Question: CONDITIONS: Where city is 'New York'. If Manager is NULL then display 'CEO'.
I have shared the link of table structure.

I understand that I may be able to achieve this via sub-queries, CTE or a Self Join. But I am new to CTEs/Self Joins so need some help.
Trying something like below: But I am very confused how to do this.
'''
WITH CTE EmployeeManager(
Select Concat(FirstName, ,LastName) as [Employee Name]
FROM Contact C JOIN Employee E ON C.ContactID=E.ContactID
Where E.ManagerID IS NULL
UNION ALL
Select Concat(FirstName, ,LastName) as [Employee Name]
FROM Contact C JOIN Employee E ON C.ContactID=E.ContactID
JOIN EmployeeManager EM ON E.ManagerID=EM.EmployeeID
)
Select [Employee Name] from EmployeeManager;
'''
Not able to proceed further. Please help...
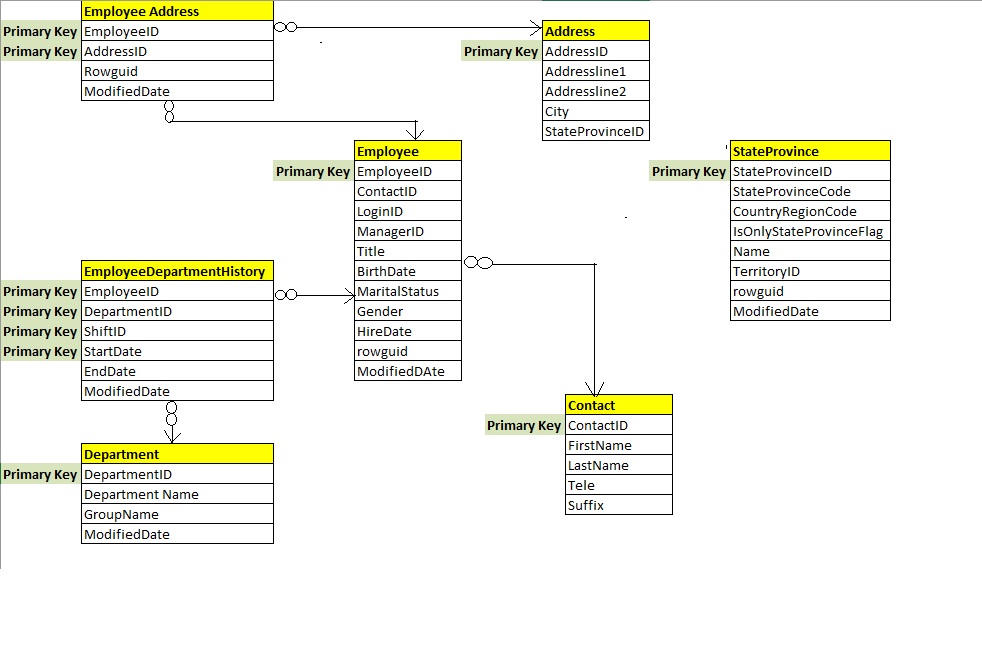
Answer: I think the below should work or point you in the right direction. I've assumed a couple of thing about you data:
1) Managers are found by looking up and ManagerID against EmployeeID in the Employee table
2) Employees in their history may have worked in more than one department and you are only looking for current employees so EndDate in EmployeeDepartmentHistory IS NULL
3) Employees may have multiple address stored so I pick the latest one by using a subquery
'''
SELECT
Concat(C.FirstName,' ',C.LastName) as [Employee Name],
D.[Department Name],
COALESCE(Concat(M.FirstName,' ',M.LastName),'CEO') as [Manager Name],
A.City,
SP.StateProvinceCode,
SP.CountryRegionCode
FROM Employee AS E
LEFT JOIN Contact AS C ON E.ContactID=C.ContactID
LEFT JOIN EmployeeDepartmentHistory AS EDH ON EDH.EmployeeID=E.EmployeeID
LEFT JOIN Department AS D ON D.DepartmentID=EDH.DepartmentID
LEFT JOIN Employee AS Manager ON Manager.EmployeeID.=E.ManagerID
LEFT JOIN Contact AS M ON Manager.ContactID=M.ContactID
LEFT JOIN (SELECT EmployeeID, AddressID, MAX(ModifiedDate) FROM [Employee Address] GROUP BY EmployeeID, AddressID) AS EA ON E.EmployeeID=EA.EmployeeID
LEFT JOIN Address AS A ON EA.AddressID=A.AddressID
LEFT JOIN StateProvince AS SP ON SP.StateProvinceID=A.StateProvinceID
WHERE EDH.EndDate IS NULL
AND A.City='New York'
'''